Fundus camera: canon
Shooting center: fovea
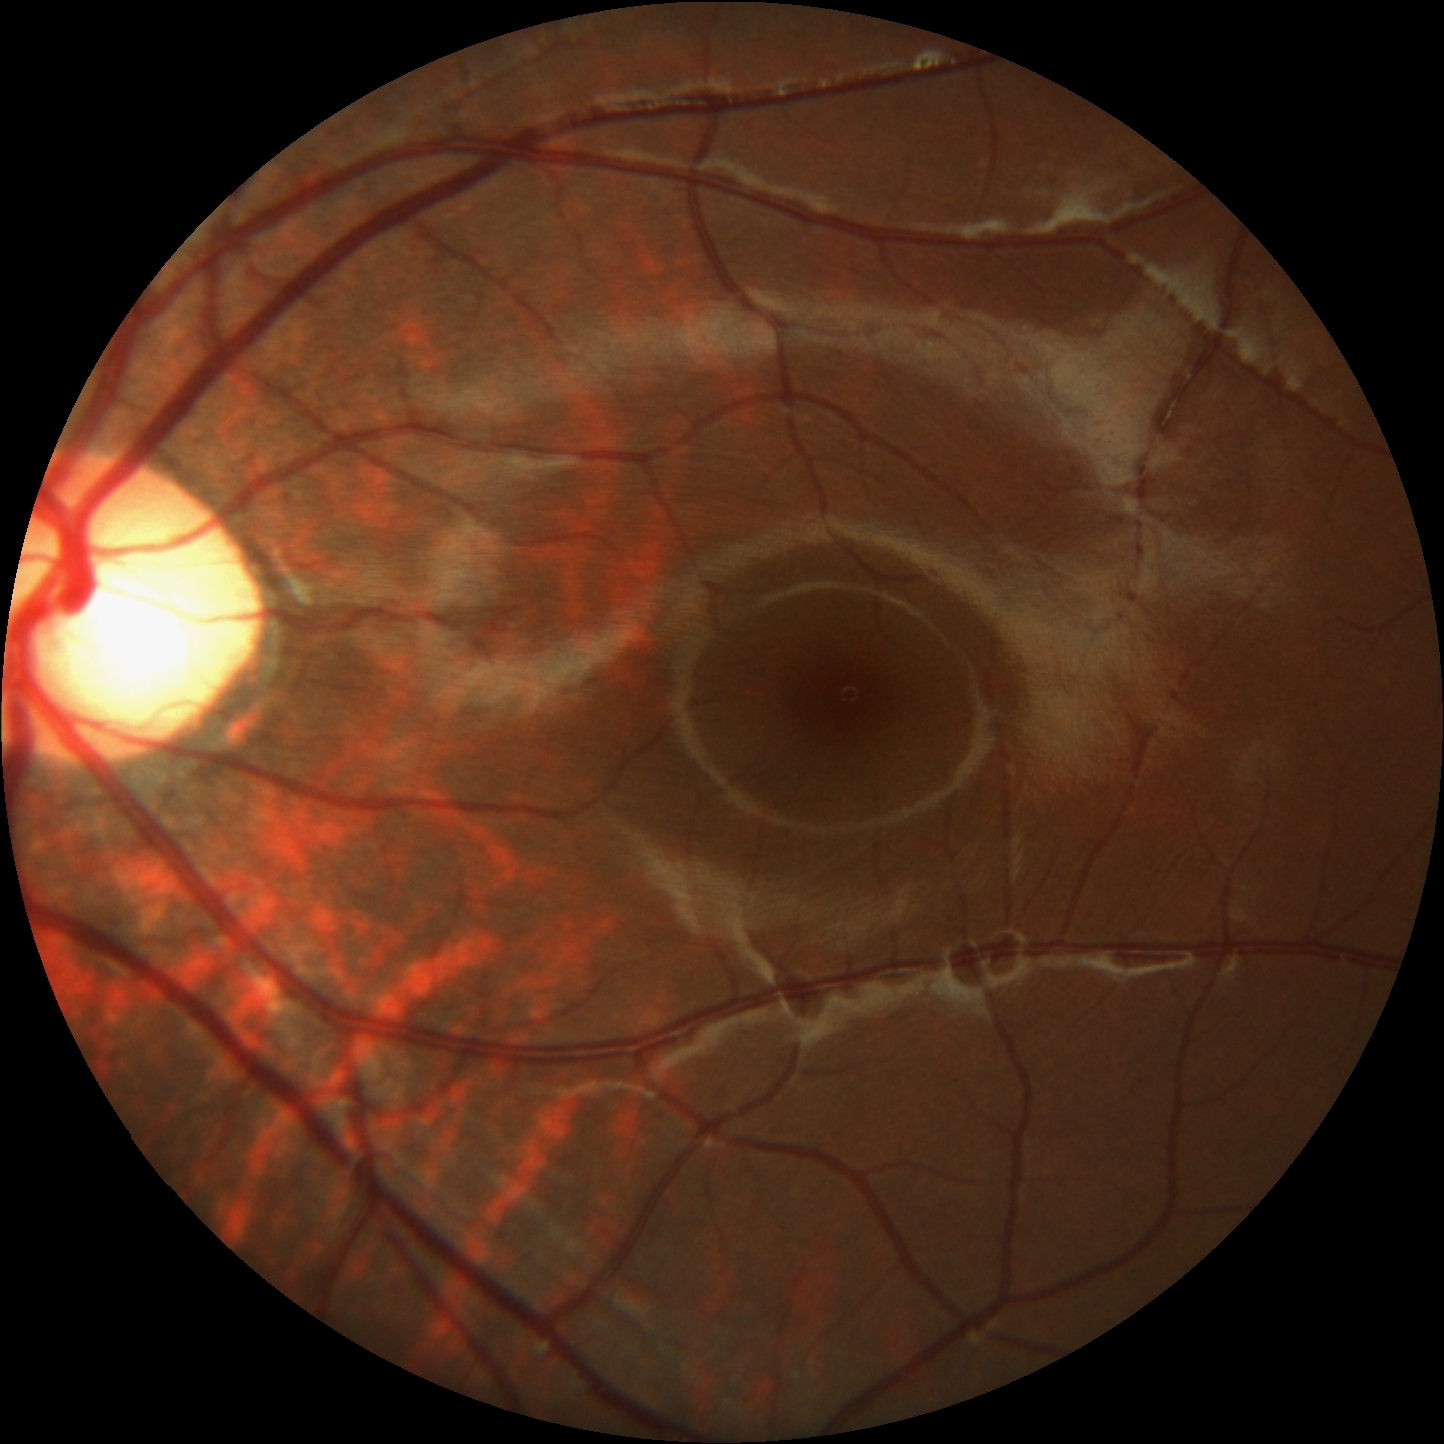
Pathologic myopia: no
Patchy retinal atrophy: absent
Retinal detachment: absent